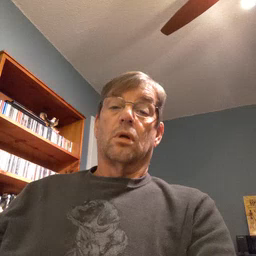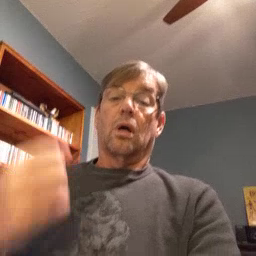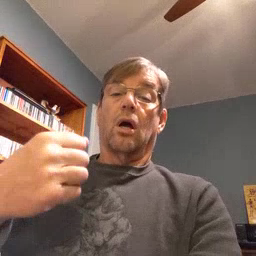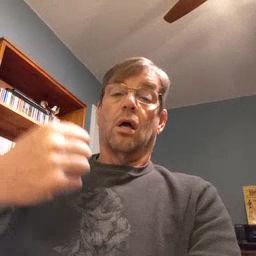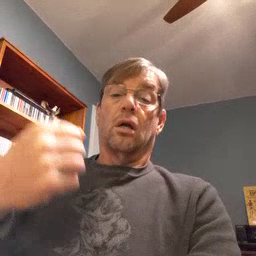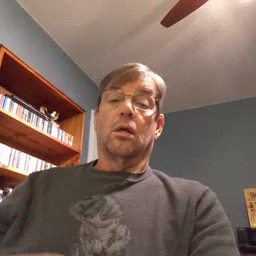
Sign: car